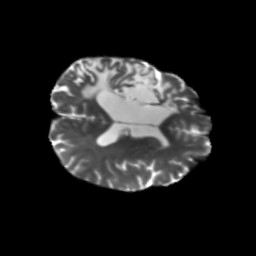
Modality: T2w
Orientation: axial
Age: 57
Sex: male
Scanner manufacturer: siemens
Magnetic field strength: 3 T
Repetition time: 5.47 s
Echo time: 0.0854 s